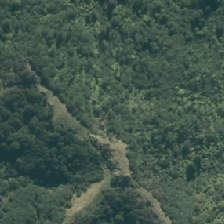
Land cover: manuka_kanuka